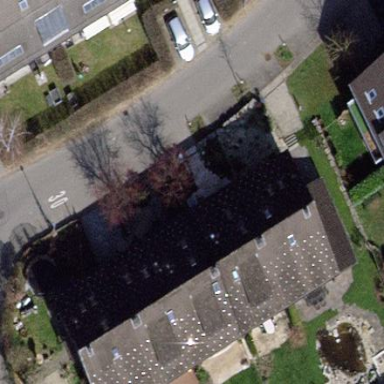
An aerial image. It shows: Terrace building.